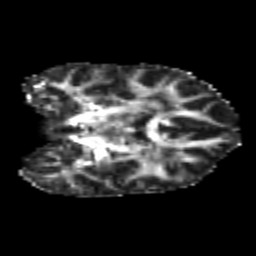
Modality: FA
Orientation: coronal
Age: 22
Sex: female
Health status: healthy
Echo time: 0.074 s